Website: macys
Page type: cart
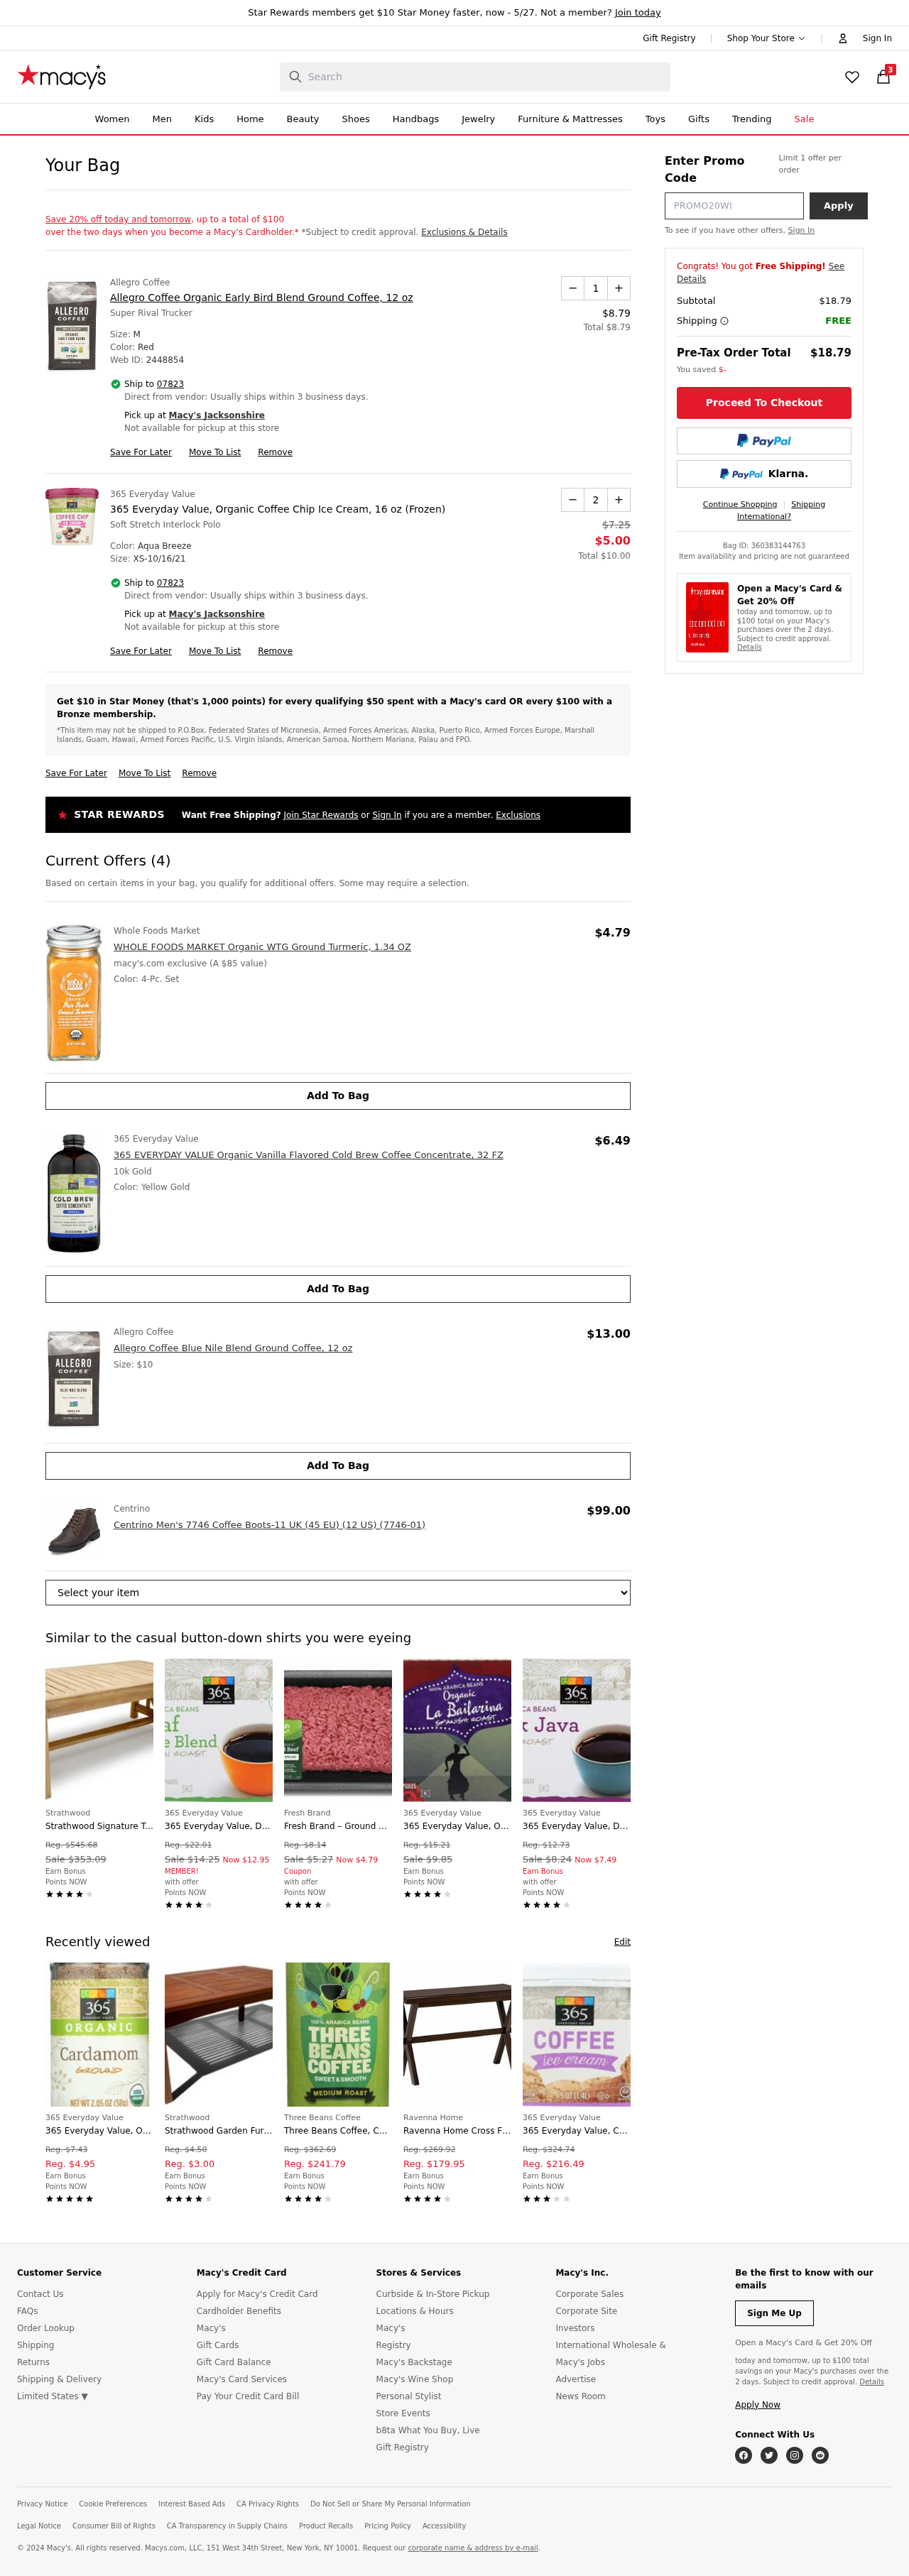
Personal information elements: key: PII_CITY
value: Jacksonshire
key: PII_POSTCODE
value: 07823
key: PII_PROMO_CODE
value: MFXK05
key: PII_POSTCODE2
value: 07823
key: PII_CITY2
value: Jacksonshire
Product elements: key: PRODUCT1_BRAND
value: Allegro Coffee
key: PRODUCT1_NAME
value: Allegro Coffee Organic Early Bird Blend Ground Coffee, 12 oz
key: PRODUCT1_PRICE
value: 8.79
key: PRODUCT1_QUANTITY
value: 1
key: PRODUCT2_BRAND
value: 365 Everyday Value
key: PRODUCT2_NAME
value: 365 Everyday Value, Organic Coffee Chip Ice Cream, 16 oz (Frozen)
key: PRODUCT2_PRICE
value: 5
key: PRODUCT2_QUANTITY
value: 2
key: PRODUCT3_BRAND
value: Whole Foods Market
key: PRODUCT3_NAME
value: WHOLE FOODS MARKET Organic WTG Ground Turmeric, 1.34 OZ
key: PRODUCT3_PRICE
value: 4.79
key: PRODUCT4_BRAND
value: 365 Everyday Value
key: PRODUCT4_NAME
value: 365 EVERYDAY VALUE Organic Vanilla Flavored Cold Brew Coffee Concentrate, 32 FZ
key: PRODUCT4_PRICE
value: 6.49
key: PRODUCT5_BRAND
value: Allegro Coffee
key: PRODUCT5_NAME
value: Allegro Coffee Blue Nile Blend Ground Coffee, 12 oz
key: PRODUCT5_PRICE
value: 13
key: PRODUCT6_BRAND
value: Centrino
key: PRODUCT6_NAME
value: Centrino Men's 7746 Coffee Boots-11 UK (45 EU) (12 US) (7746-01)
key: PRODUCT6_PRICE
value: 99
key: PRODUCT1_TOTAL
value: Total $8.79
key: PRODUCT2_ORIGINAL_PRICE
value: $7.25
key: PRODUCT2_TOTAL
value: Total $10.00
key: PRODUCT7_BRAND
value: Strathwood
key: PRODUCT7_NAME
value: Strathwood Signature Tavolara Teak Coffee Table
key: PRODUCT7_ORIGINAL_PRICE
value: Reg. $545.68
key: PRODUCT7_SALE_PRICE
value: Sale $353.09
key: PRODUCT8_BRAND
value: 365 Everyday Value
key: PRODUCT8_NAME
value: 365 Everyday Value, Decaf House Blend Coffee Capsules, 12 ct
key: PRODUCT8_ORIGINAL_PRICE
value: Reg. $22.01
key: PRODUCT8_SALE_PRICE
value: Sale $14.25
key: PRODUCT8_PRICE
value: Now $12.95
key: PRODUCT9_BRAND
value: Fresh Brand
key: PRODUCT9_NAME
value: Fresh Brand – Ground Beef 73% Lean/27% Fat, 1 lb
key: PRODUCT9_ORIGINAL_PRICE
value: Reg. $8.14
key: PRODUCT9_SALE_PRICE
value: Sale $5.27
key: PRODUCT9_PRICE
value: Now $4.79
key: PRODUCT10_BRAND
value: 365 Everyday Value
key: PRODUCT10_NAME
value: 365 Everyday Value, Organic La Bailarina Coffee Capsules, 12 ct
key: PRODUCT10_ORIGINAL_PRICE
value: Reg. $15.21
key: PRODUCT10_SALE_PRICE
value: Sale $9.85
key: PRODUCT11_BRAND
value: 365 Everyday Value
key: PRODUCT11_NAME
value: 365 Everyday Value, Dark Java Coffee Capsules, 12 ct
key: PRODUCT11_ORIGINAL_PRICE
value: Reg. $12.73
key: PRODUCT11_SALE_PRICE
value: Sale $8.24
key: PRODUCT11_PRICE
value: Now $7.49
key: PRODUCT12_BRAND
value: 365 Everyday Value
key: PRODUCT12_NAME
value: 365 Everyday Value, Organic Ground Cardamom, 2.05 oz
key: PRODUCT12_ORIGINAL_PRICE
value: Reg. $7.43
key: PRODUCT12_PRICE
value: Reg. $4.95
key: PRODUCT13_BRAND
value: Strathwood
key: PRODUCT13_NAME
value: Strathwood Garden Furniture - Gibranta All-Weather Hardwood Coffee Table
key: PRODUCT13_ORIGINAL_PRICE
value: Reg. $4.50
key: PRODUCT13_PRICE
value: Reg. $3.00
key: PRODUCT14_BRAND
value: Three Beans Coffee
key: PRODUCT14_NAME
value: Three Beans Coffee, Coffee Medium Roast Whole Bean, 14 Ounce
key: PRODUCT14_ORIGINAL_PRICE
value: Reg. $362.69
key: PRODUCT14_PRICE
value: Reg. $241.79
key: PRODUCT15_BRAND
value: Ravenna Home
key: PRODUCT15_NAME
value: Ravenna Home Cross Flush Mounted Wooden Coffee Table
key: PRODUCT15_ORIGINAL_PRICE
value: Reg. $269.92
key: PRODUCT15_PRICE
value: Reg. $179.95
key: PRODUCT16_BRAND
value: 365 Everyday Value
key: PRODUCT16_NAME
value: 365 Everyday Value, Coffee Ice Cream, 48 oz (Frozen)
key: PRODUCT16_ORIGINAL_PRICE
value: Reg. $324.74
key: PRODUCT16_PRICE
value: Reg. $216.49
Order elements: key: ORDER_NUM_ITEMS
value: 3
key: ORDER_SUBTOTAL
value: $18.79
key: ORDER_SUBTOTAL2
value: $18.79
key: ORDER_ID
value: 360383144763
Search elements: key: HEADER_SEARCH
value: Search